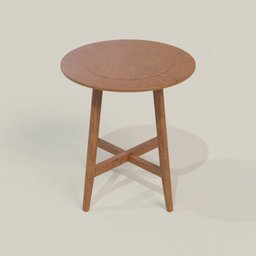
Label: furniture